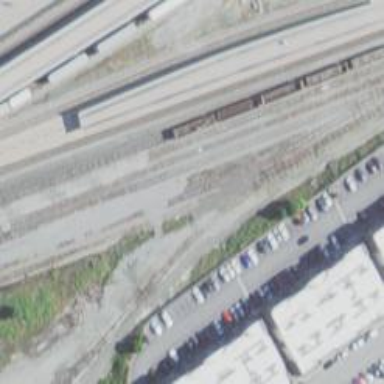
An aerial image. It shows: Railway siding with rails.